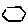
Label: hexagon